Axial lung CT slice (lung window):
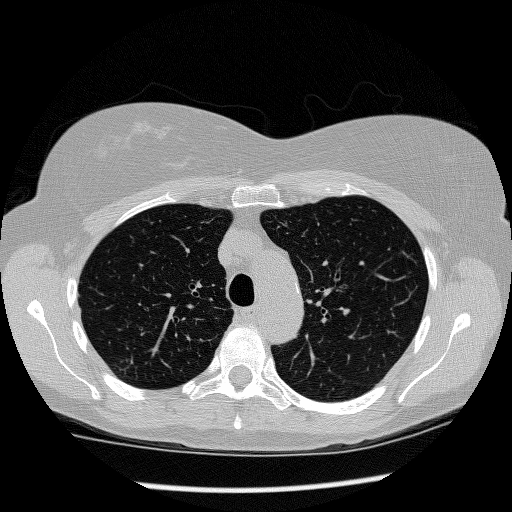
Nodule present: no